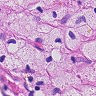
Metastatic tissue present: no